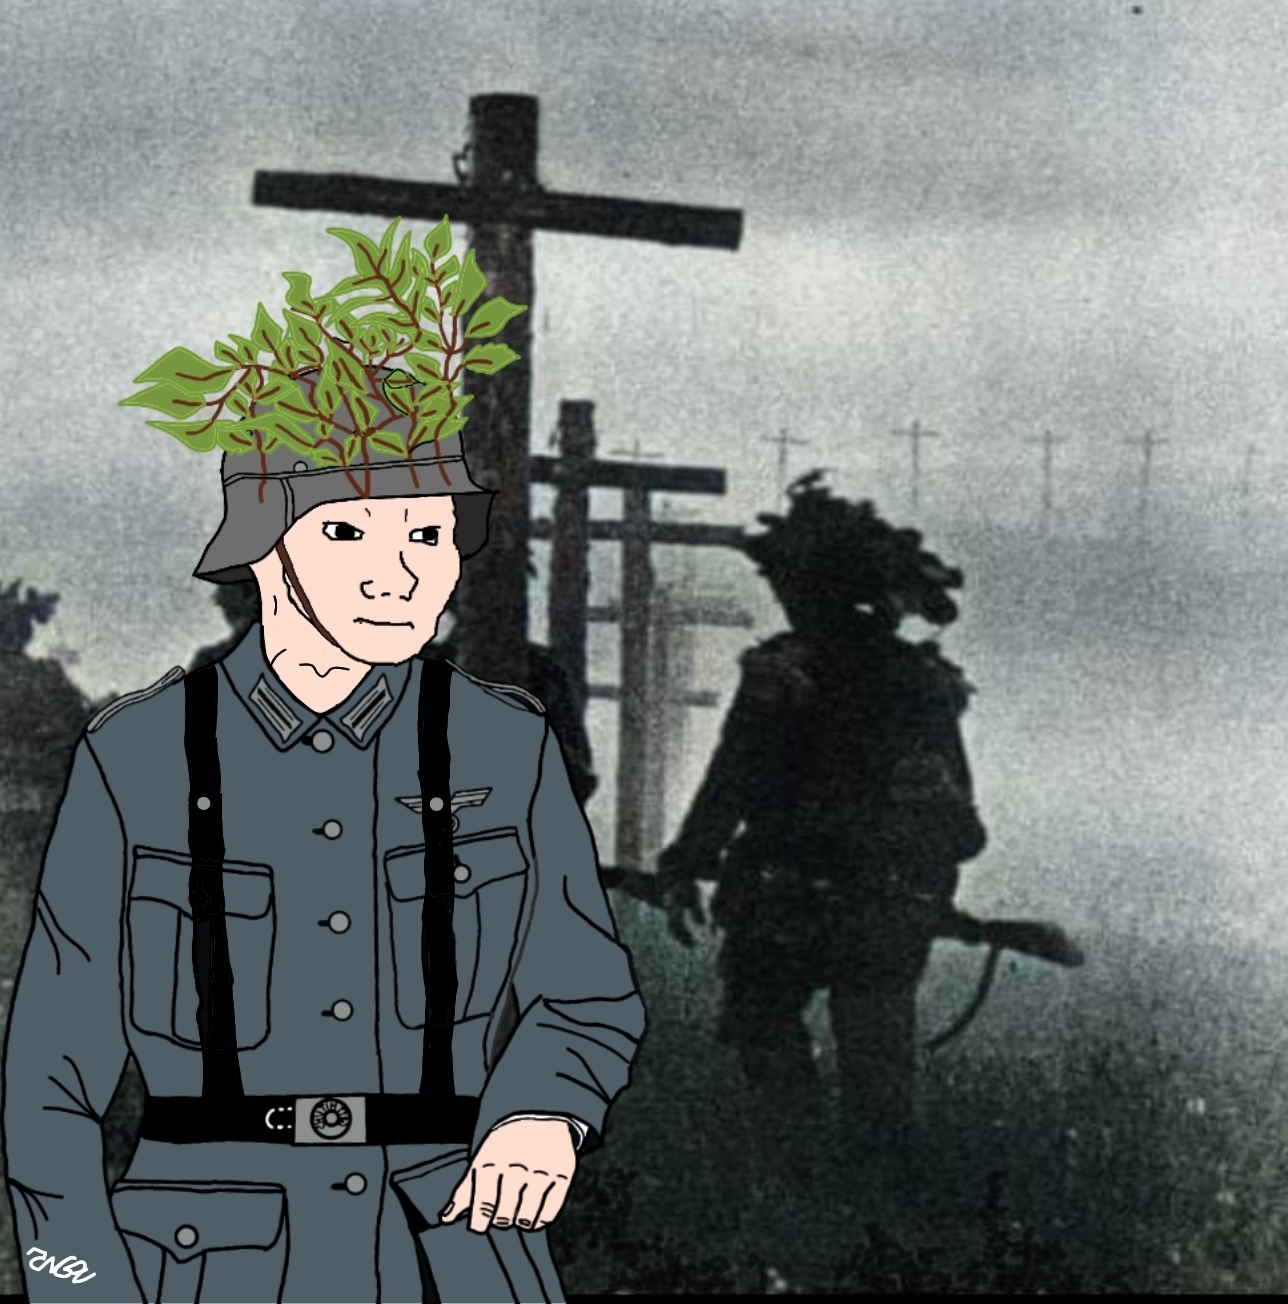
Label: 5_Wojak_with_Background